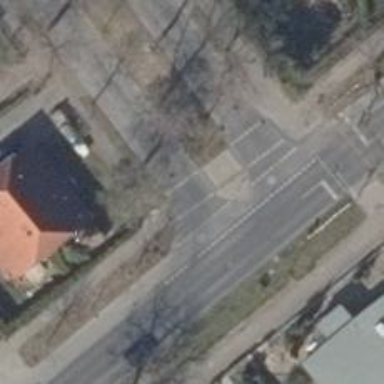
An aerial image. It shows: Uncontrolled crossing with central island on the road.